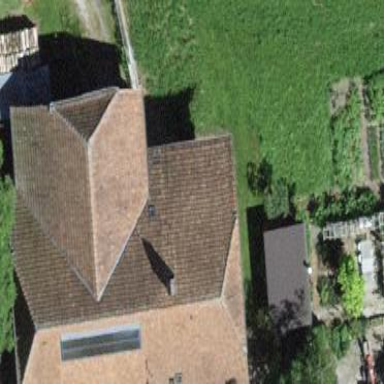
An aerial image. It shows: Farm building.